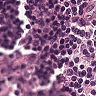
Metastatic tissue present: no